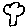
Label: tree